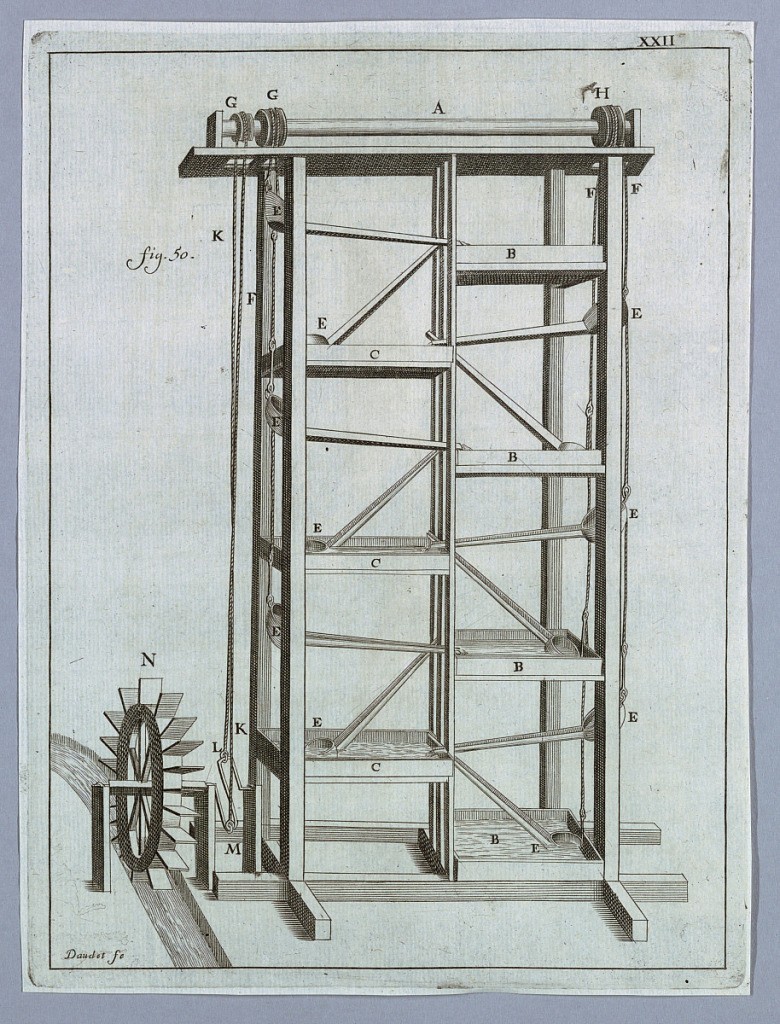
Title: Plate 22, from Recueil d'ouvrages curieux de mathématique et de mécanique, ou description du cabinet de Monsieur Grollier de Servière
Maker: Etienne Joseph Daudet, French, 1672 - 1730
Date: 1732
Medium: Engraving on paper
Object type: Print
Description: Plate 22, from Recueil d'ouvrages curieux de mathématique et de mécanique, ou description du cabinet de Monsieur Grollier de Servière.